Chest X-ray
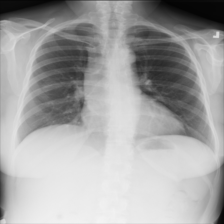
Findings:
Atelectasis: negative
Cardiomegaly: negative
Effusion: negative
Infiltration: negative
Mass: negative
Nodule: negative
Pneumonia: negative
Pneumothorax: negative
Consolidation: negative
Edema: negative
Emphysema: negative
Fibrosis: negative
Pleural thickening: negative
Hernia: negative